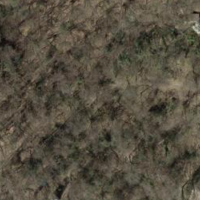
EUNIS habitat code: 41
Species observed at this site:
Phytolacca americana